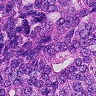
Metastatic tissue present: yes